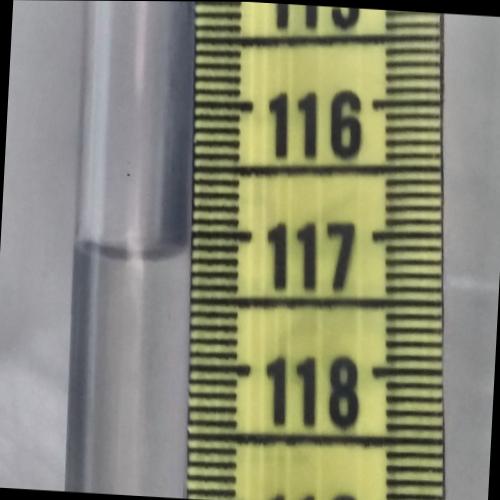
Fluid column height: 117.1 cm